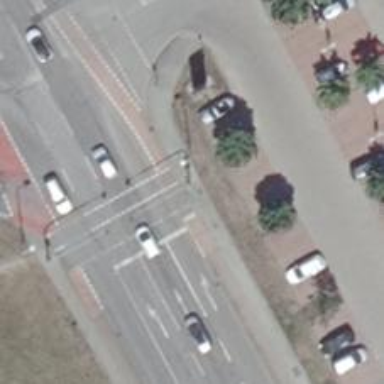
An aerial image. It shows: Traffic signal crossing.